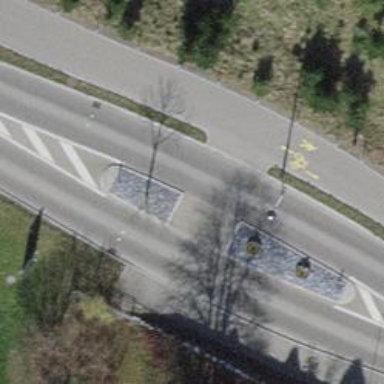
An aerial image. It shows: Crossing on footway.